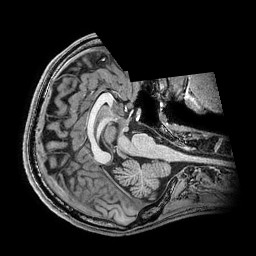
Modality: T1w
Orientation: axial
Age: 20
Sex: male
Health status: healthy